Question: I have pdf file in serwer and link to it. In local host when i click on link pdf file display in site. On server I've got popup with asking to download file. How to change type from application/octet-stream to application/pdf to display pdf normal on site?
Here is screen after clicking on link:

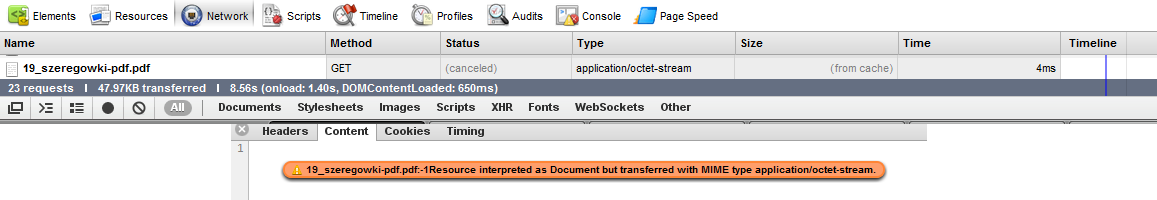
Answer: Problem solved with using solution from this site:
<URL>
Thanks